Field crop: tomato
Growth stage: 1
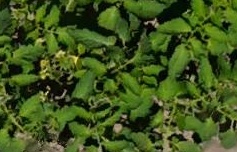
Species: tomato